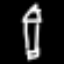
Label: pencil